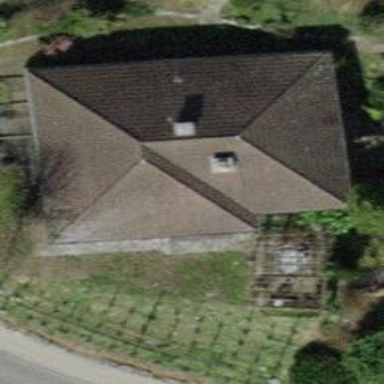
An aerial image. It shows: Detached building with hipped roof.